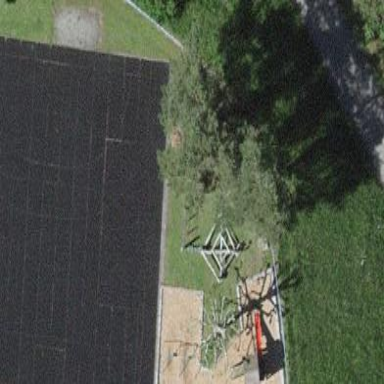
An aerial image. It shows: Playground area for leisure activities on the land.